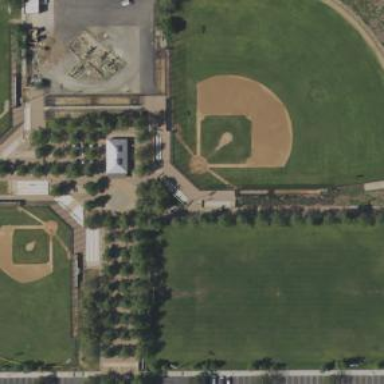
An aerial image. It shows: Baseball pitch for leisure and sports activities.